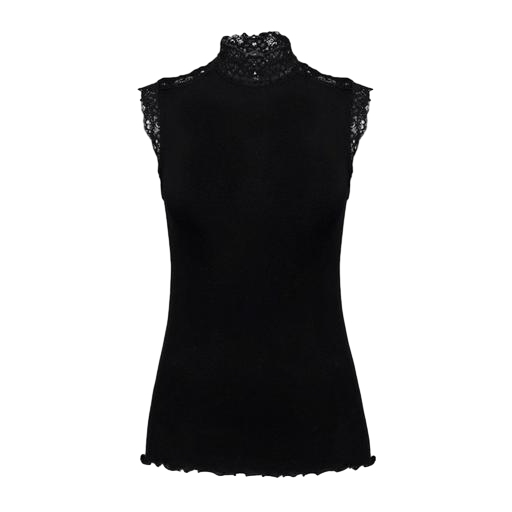
black high neck lace, black ruby lace high neck top, black stretch lace mock-turtleneck top, white background